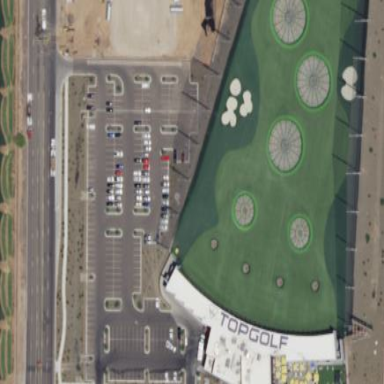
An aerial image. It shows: Sports centre with focus on golf activities.